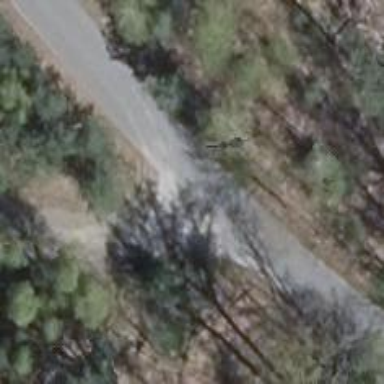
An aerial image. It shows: Emergency access point on the road.